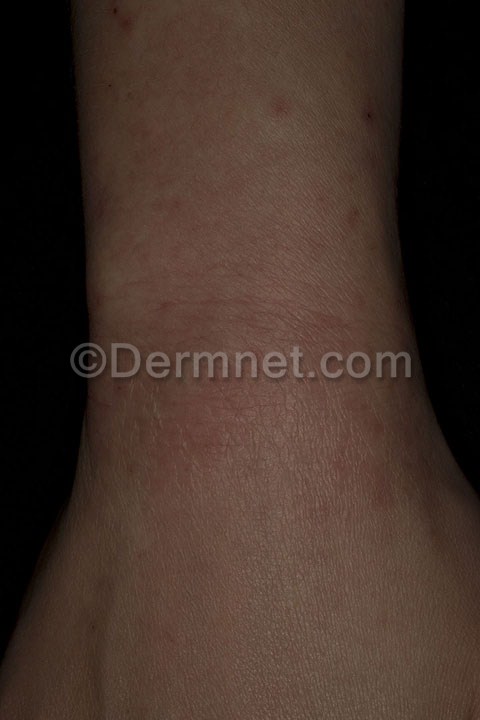
Disease: Eczema Photos